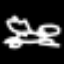
Label: angel